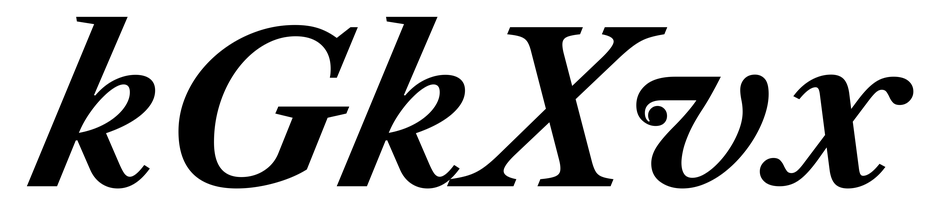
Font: LibreCaslonText-Italic_Bold_Italic